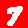
Digit: 7